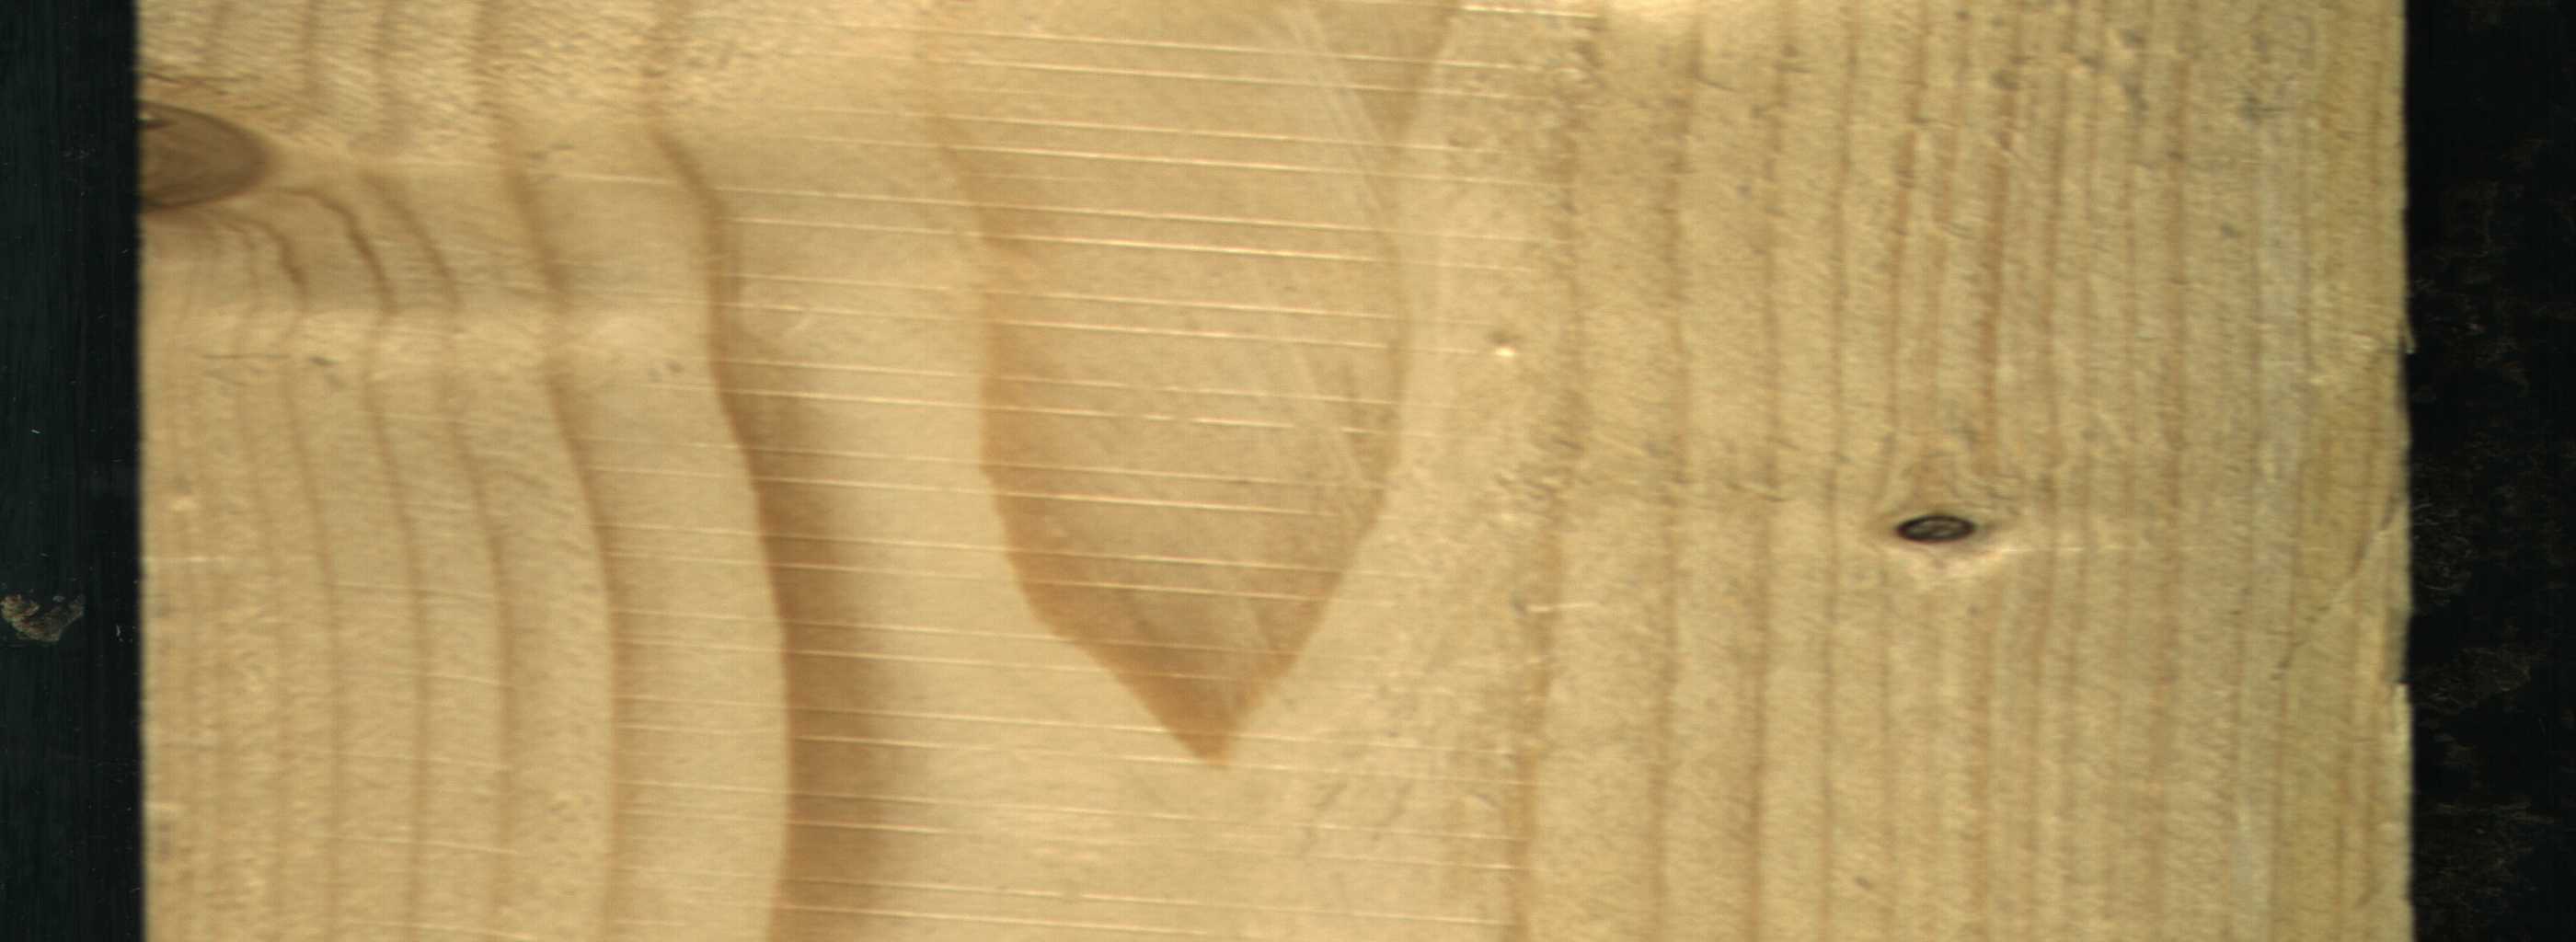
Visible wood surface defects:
Dead_Knot
Live_Knot